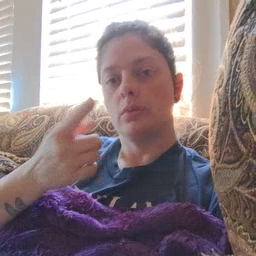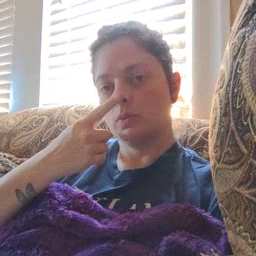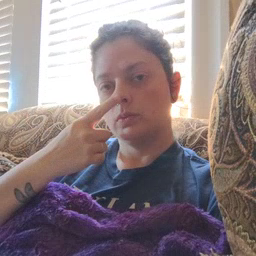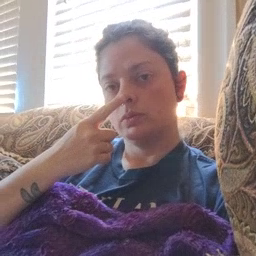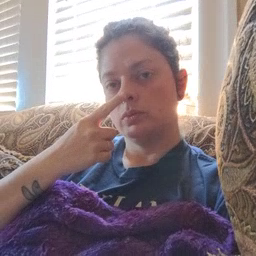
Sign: nose